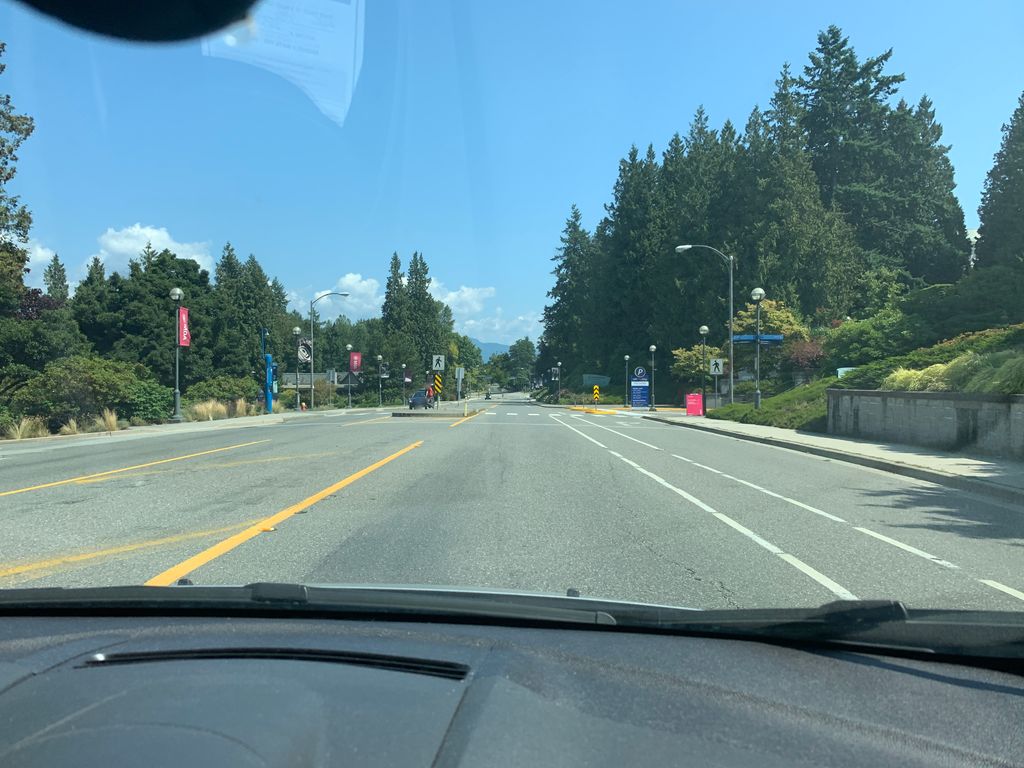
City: vancouver